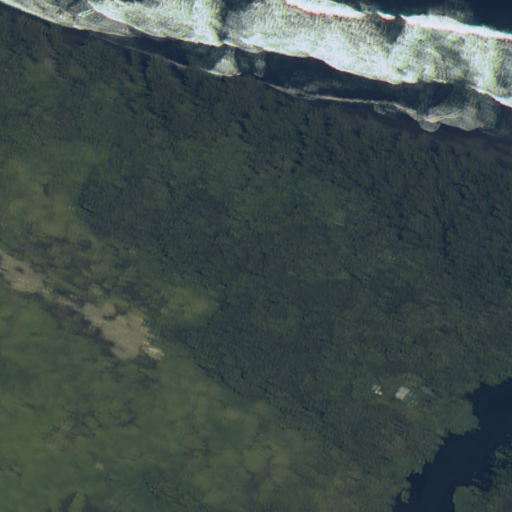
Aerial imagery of valley in Hawaii named Waipio Valley containing only unknown